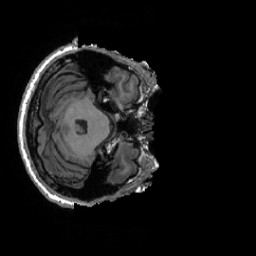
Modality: T1w
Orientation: axial
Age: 55
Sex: male
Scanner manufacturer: ge
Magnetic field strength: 3 T
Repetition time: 0.007348 s
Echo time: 0.003036 s